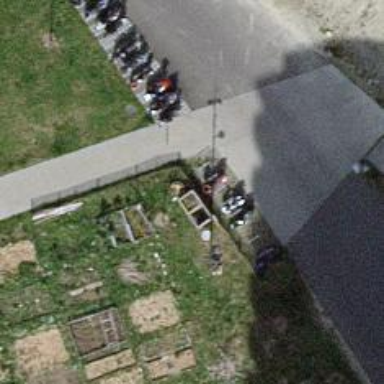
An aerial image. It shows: Bicycle parking area with stands.